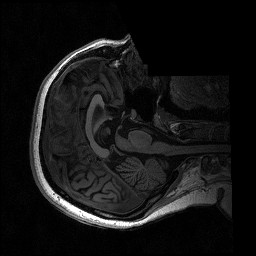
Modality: T1w
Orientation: axial